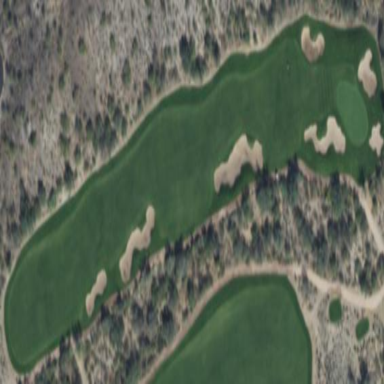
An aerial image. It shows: Area with grass used as rough in golf course.